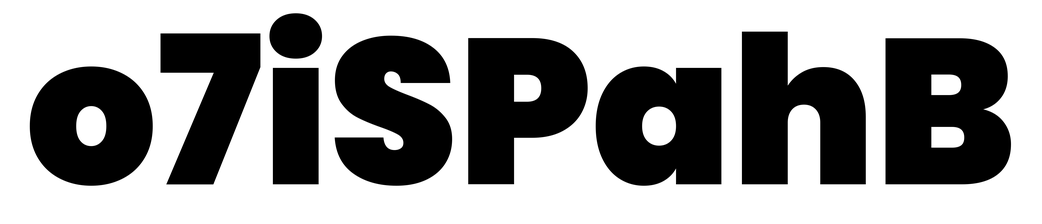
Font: Poppins-Black